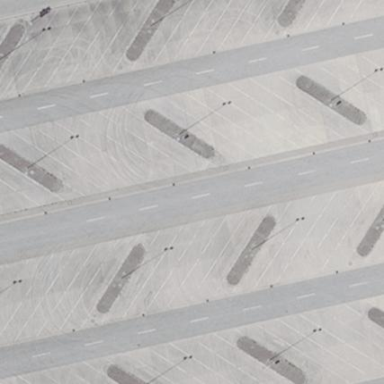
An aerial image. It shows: Parking area with surface.